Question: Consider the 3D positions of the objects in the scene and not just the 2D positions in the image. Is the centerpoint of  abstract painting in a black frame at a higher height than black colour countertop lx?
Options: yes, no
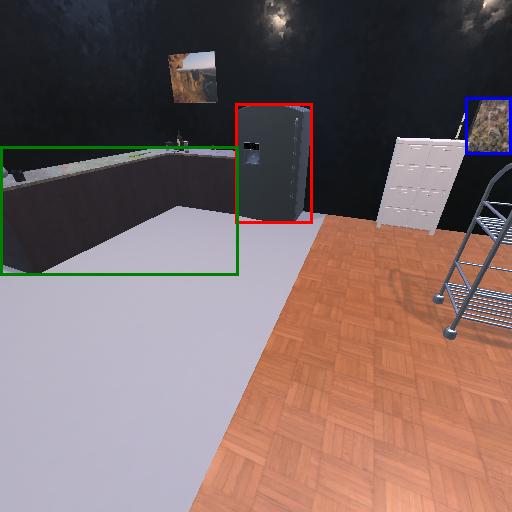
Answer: yes